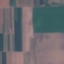
Label: AnnualCrop